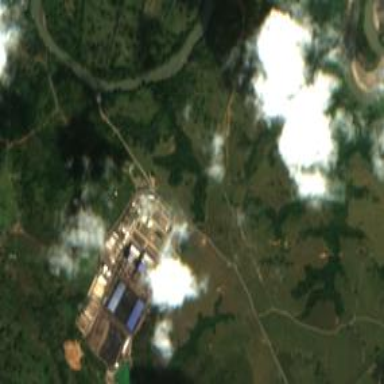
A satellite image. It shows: Industrial area with coal power plant.